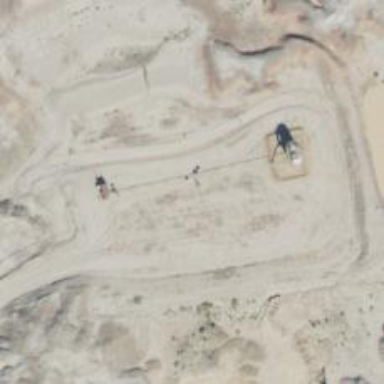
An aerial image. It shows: Petroleum well.